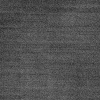
Atmospheric dust classification: dusty